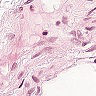
Metastatic tissue present: no